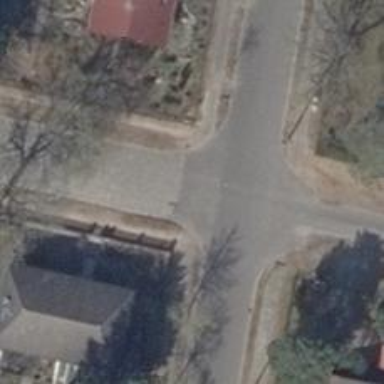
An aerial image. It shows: Unmarked road crossing.